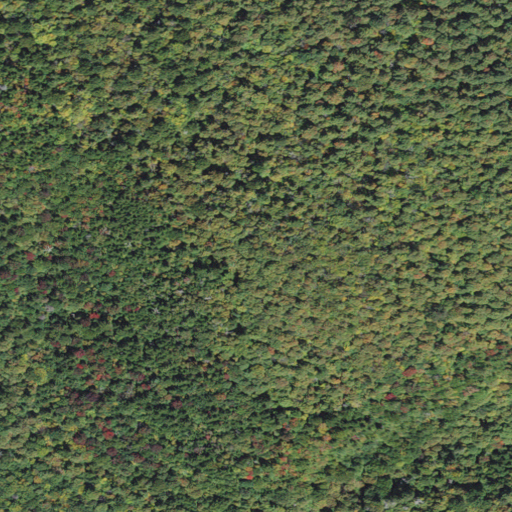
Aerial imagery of mountain in Vermont named Pinnacle containing deciduous forest, evergreen forest, and shrub